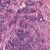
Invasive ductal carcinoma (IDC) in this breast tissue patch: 1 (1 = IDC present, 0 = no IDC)